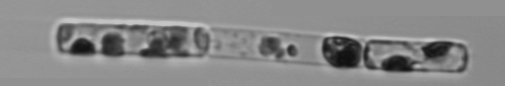
Label: Guinardia_delicatula_TAG_internal_parasite